Question: One day, the YouTube logo appears like a picture.
Vanish together when disappears.
Touch the image to reappear.
If you touch the logo, there is a problem with YouTube.
I want to hide the logo.
We looked at the parameter at the youtube developer site.
It is useless to apply a variable called modestbranding.
I want to hide the logo.
It's my code
'''
NSDictionary *dicPlayerVars = @{@"autohide":@1,
@"playsinline":@1,
@"showinfo":@0,
@"rel":@0,
@"color":@"white",
@"modestbranding":@1,};
[self.viewVideo loadWithVideoId:strVideoId playerVars:dicPlayerVars];
'''

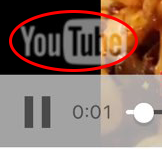
Answer: > This parameter lets you use a YouTube player that does not show a YouTube logo. Set the parameter value to 1 to prevent the YouTube logo from displaying in the control bar.
You can add '?modestbranding=1' to your url. That will remove the logo.
You can find other options on the <URL> website.